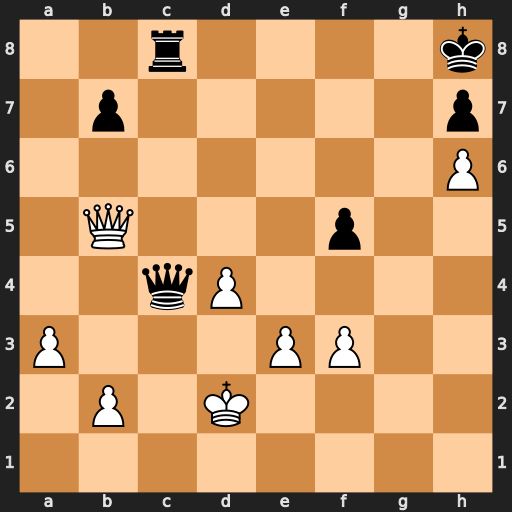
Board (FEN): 2r4k/1p5p/7P/1Q3p2/2qP4/P3PP2/1P1K4/8
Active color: w
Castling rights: -
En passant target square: -
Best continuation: Qe5+ Kg8 Qg7#